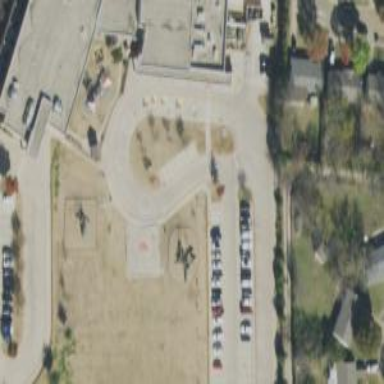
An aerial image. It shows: Parking space.